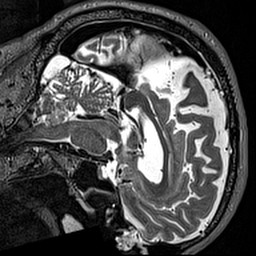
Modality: T2w
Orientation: sagittal
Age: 80
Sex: male
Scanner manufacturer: siemens
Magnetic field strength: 3 T
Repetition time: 3.2 s
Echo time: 0.567 s